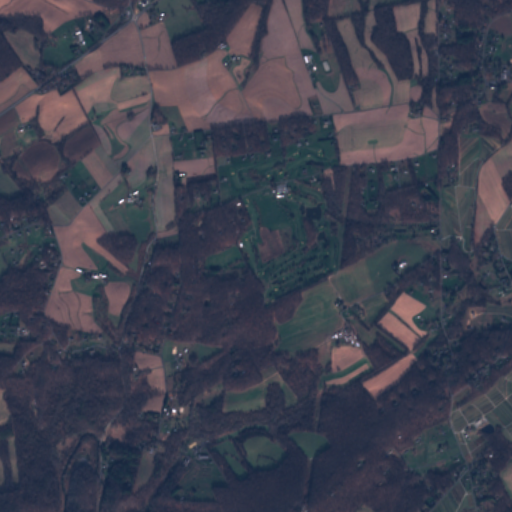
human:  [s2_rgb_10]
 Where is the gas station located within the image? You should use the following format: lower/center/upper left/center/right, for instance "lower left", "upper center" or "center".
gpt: The gas station is located in the upper left of the image.
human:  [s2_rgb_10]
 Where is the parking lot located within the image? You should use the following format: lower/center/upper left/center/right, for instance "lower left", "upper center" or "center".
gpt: There is no parking lot in the image.